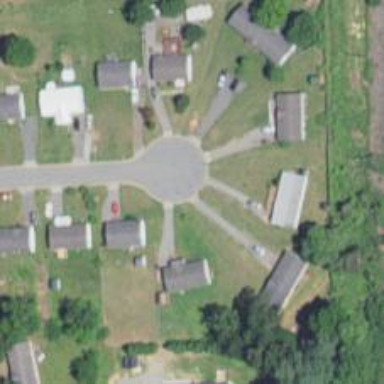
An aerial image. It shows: Driveway.